Question: I believe that the little icon in the title bar in the image below is added using a ribbon control? I've been googling for the last while and I'm not getting much help.
There's a <URL> from Microsoft, but the same from that does not set anything in the title bar.
I've also found a microsoft <URL> which integrates some windows 7 bits into wpf and allows you to fiddle with the chrome. It hasn't seen updates in a year, so not sure if it's current yet.
Any ideas?
Does it only work on Windows 7? I don't have any XP machines to see what Office 2010 looks like. I'd prefer a XP/Windows 7 WPF solution if possible.

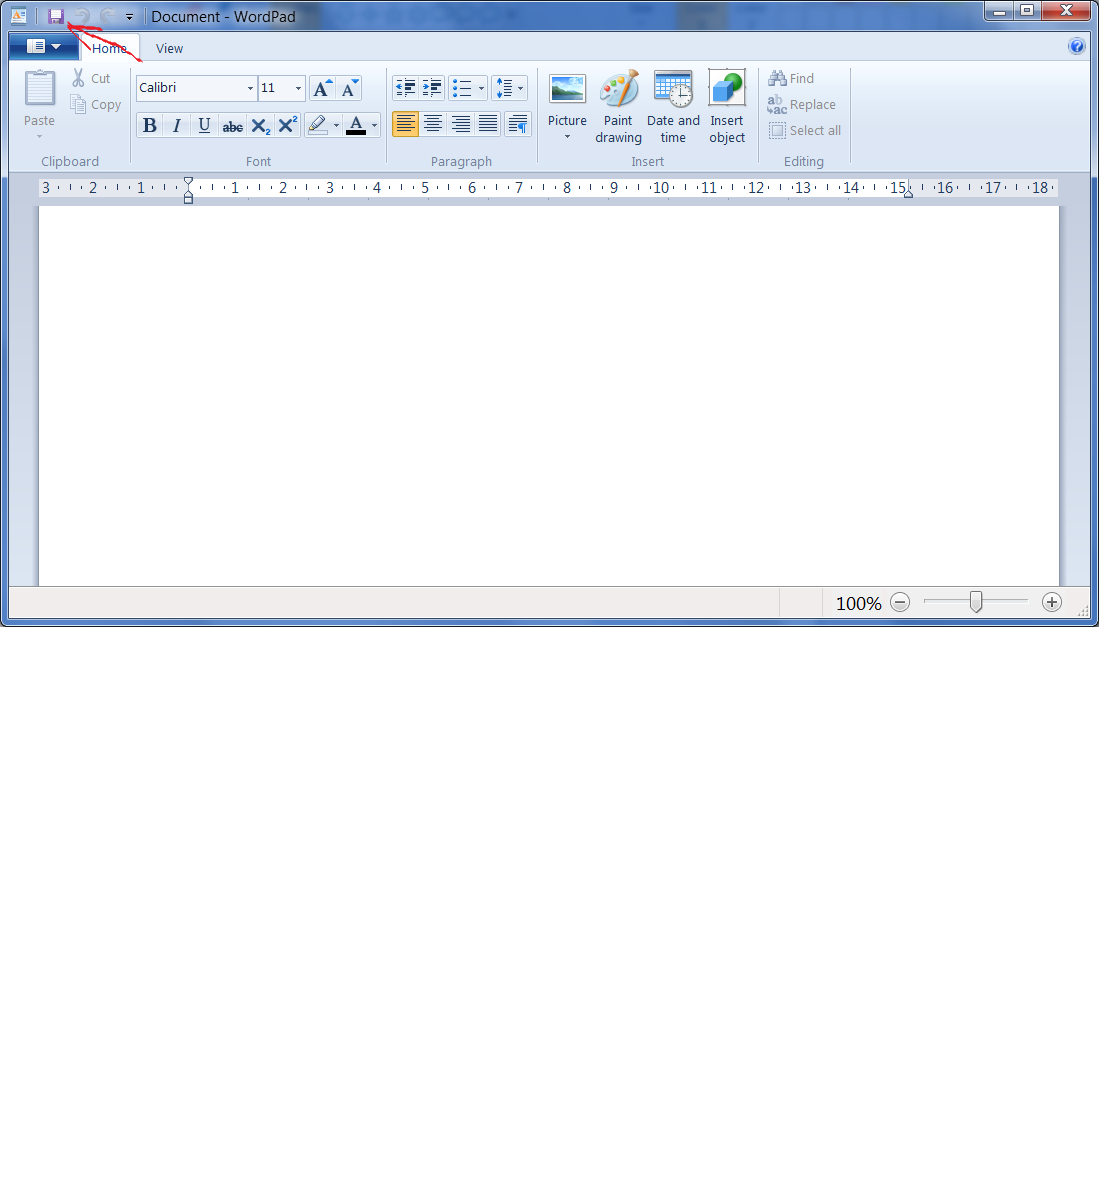
Answer: That is called the <URL>.
It should work the same on both XP and Windows 7 (and Vista for that matter).